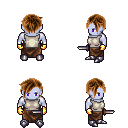
a pixel art fantasy rpg character, male body template, dark elf, purple skin, white sleeveless shirt, robe skirt, brown pixie cut hairstyle, gold gloves, metal boots, dagger, four views (front, back, left, right), 2x2 character sprite sheet, small pixel art, hard edges, no anti-aliasing